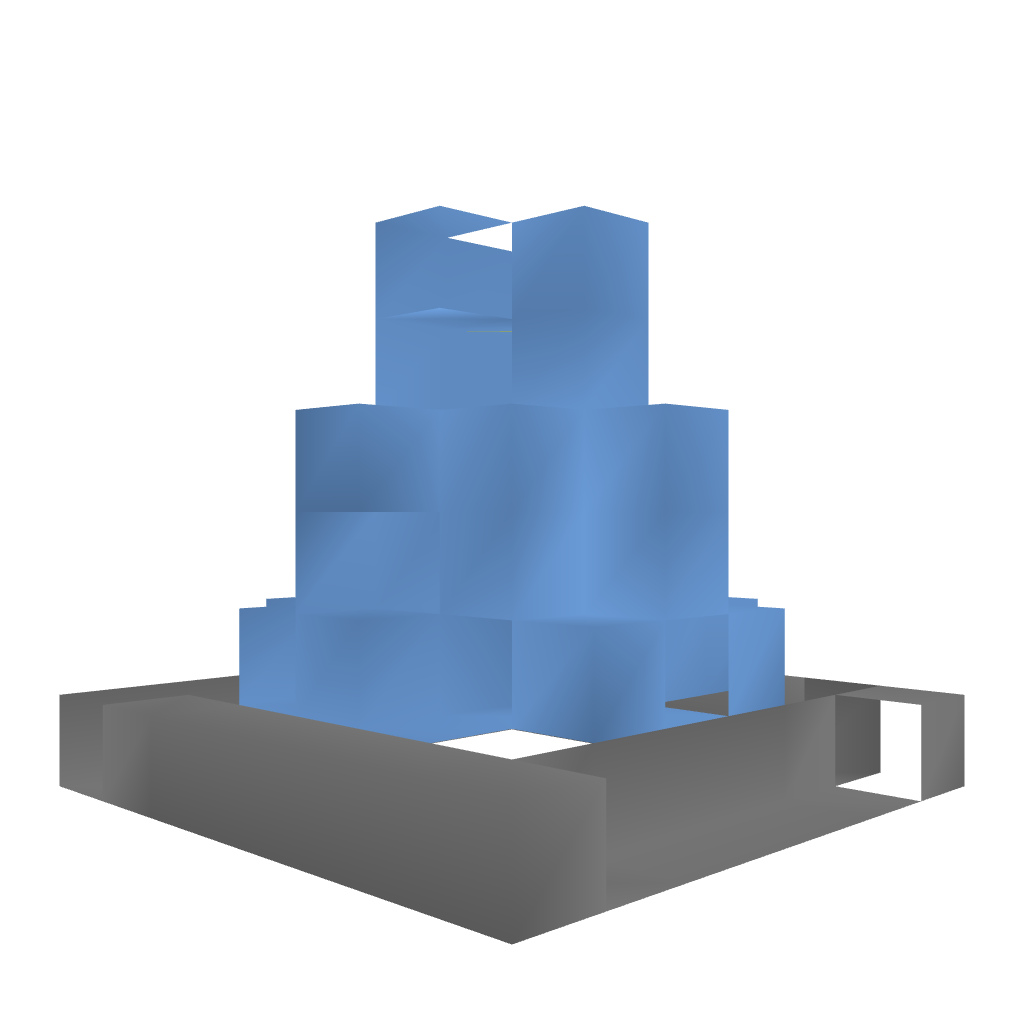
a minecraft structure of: Quartz Fountain bad low quality